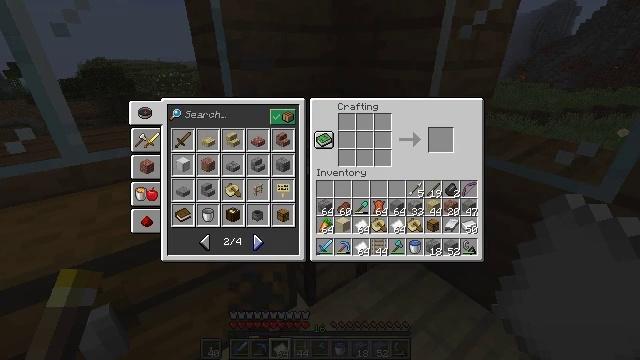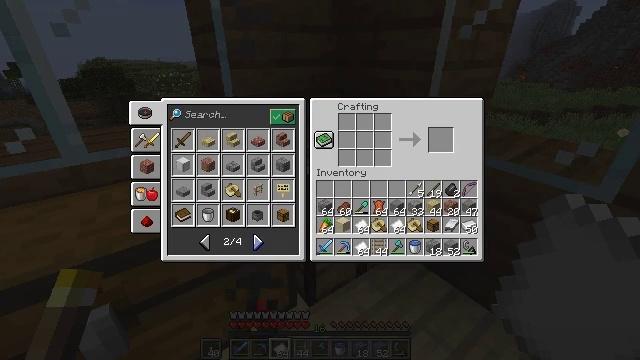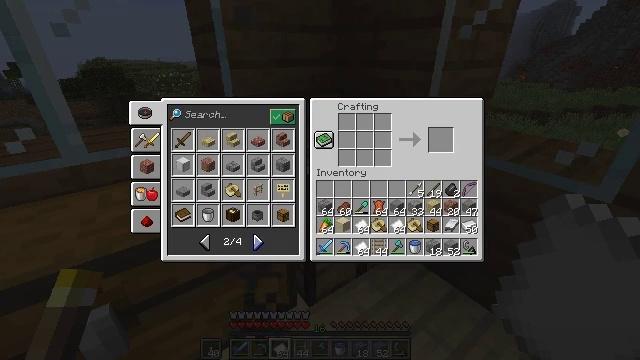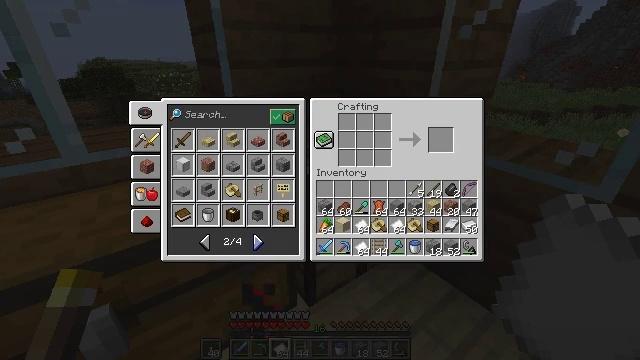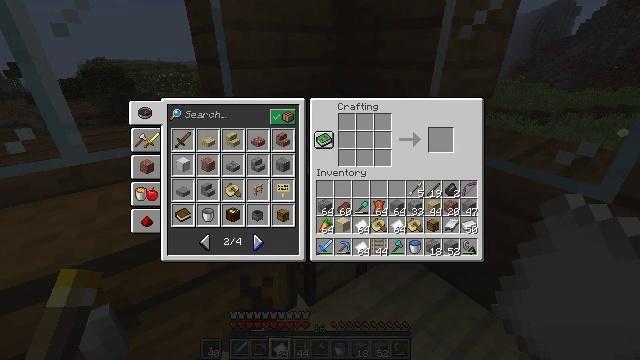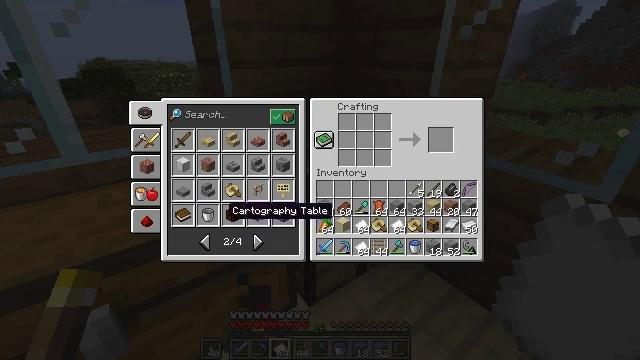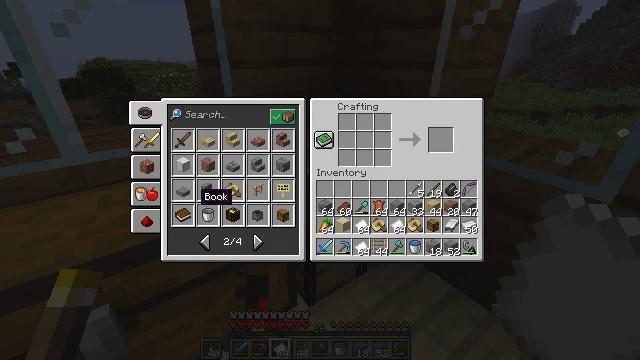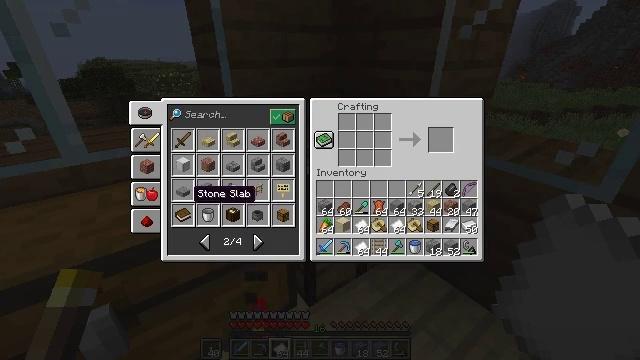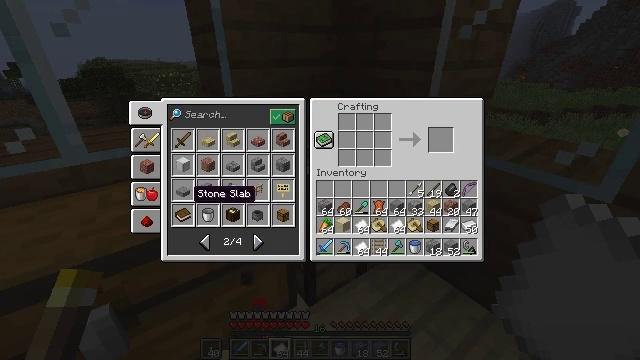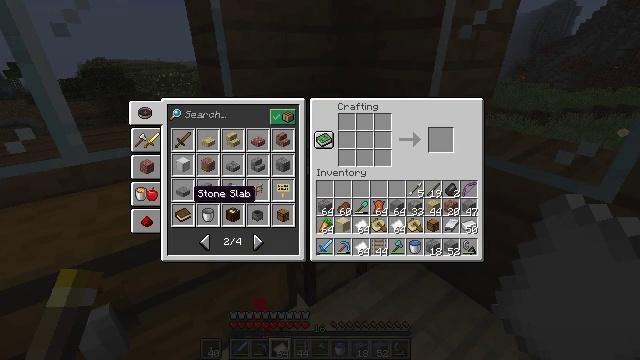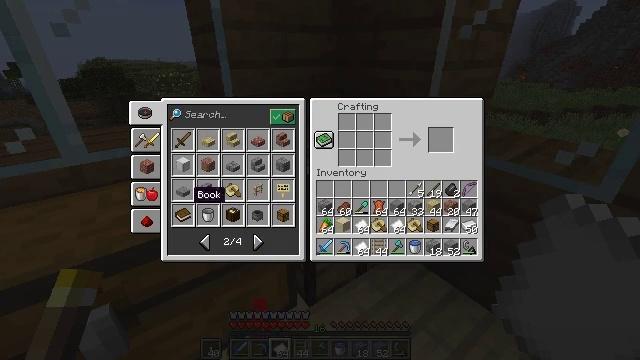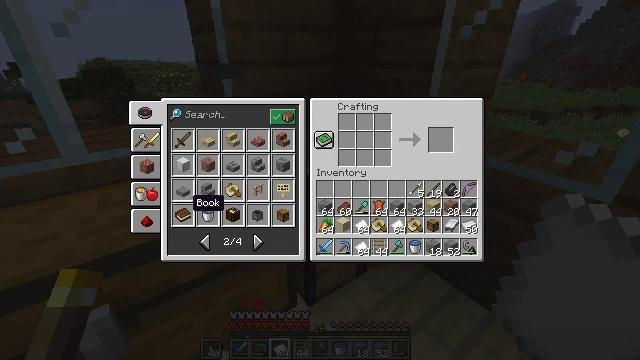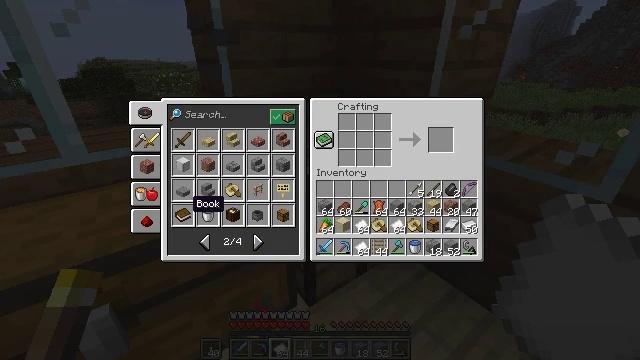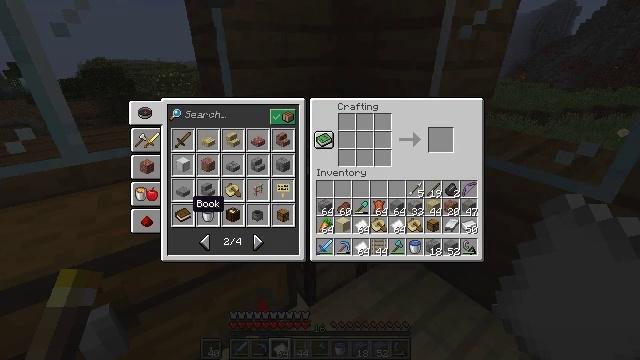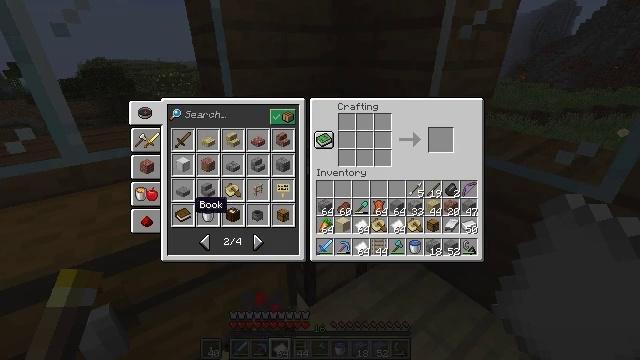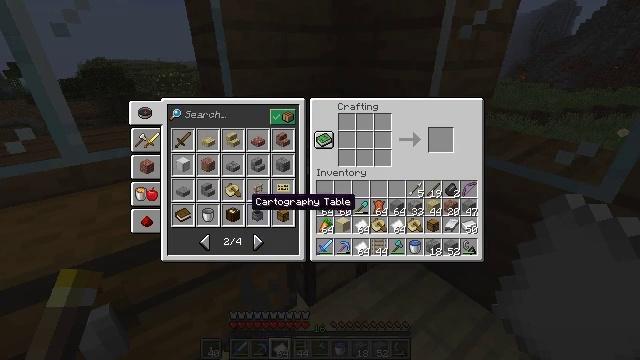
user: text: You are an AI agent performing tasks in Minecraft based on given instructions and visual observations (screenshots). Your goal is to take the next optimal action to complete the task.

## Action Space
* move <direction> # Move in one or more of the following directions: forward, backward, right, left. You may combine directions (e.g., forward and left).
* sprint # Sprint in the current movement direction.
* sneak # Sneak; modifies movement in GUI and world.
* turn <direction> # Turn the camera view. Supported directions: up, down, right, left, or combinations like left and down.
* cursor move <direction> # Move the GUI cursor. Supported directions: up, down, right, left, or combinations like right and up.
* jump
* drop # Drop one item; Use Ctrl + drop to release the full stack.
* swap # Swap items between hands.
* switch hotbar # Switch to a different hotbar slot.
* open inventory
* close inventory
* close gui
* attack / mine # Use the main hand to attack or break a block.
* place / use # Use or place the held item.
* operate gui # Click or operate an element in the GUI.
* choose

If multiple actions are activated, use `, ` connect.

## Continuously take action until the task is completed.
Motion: motion action
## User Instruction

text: Gather materials to craft a book.
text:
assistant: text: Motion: no_op
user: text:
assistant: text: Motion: no_op
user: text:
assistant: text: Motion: no_op
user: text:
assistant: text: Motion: no_op
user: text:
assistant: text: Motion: sneak, turn left and up
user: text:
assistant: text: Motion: sneak, turn left and up
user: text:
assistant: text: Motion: sneak
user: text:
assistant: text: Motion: sneak
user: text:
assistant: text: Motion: sneak
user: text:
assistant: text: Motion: sneak
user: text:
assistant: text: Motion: sneak, turn down
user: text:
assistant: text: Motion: sneak, attack / mine
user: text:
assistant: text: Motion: sneak, attack / mine
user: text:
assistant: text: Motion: sneak, attack / mine
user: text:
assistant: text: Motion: sneak, turn right
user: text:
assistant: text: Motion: sneak, turn right and up
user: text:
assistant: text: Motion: sneak, turn right and up
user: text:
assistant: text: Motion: sneak, turn right and up
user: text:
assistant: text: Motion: sneak, turn right
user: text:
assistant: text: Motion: sneak, turn right and up
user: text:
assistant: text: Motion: sneak
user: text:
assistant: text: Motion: sneak
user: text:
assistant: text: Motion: sneak
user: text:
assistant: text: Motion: sneak
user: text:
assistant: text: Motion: sneak, attack / mine
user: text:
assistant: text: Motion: sneak, attack / mine
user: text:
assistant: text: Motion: sneak
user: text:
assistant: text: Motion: sneak
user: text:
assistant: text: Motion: sneak
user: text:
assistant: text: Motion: sneak